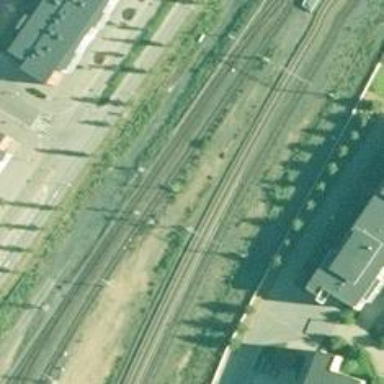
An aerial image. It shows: Railway yard with electrified contact lines.